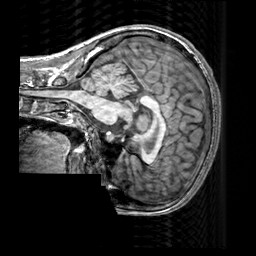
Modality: T1w
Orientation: sagittal
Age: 25
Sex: female
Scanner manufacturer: siemens
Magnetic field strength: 3 T
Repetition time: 2.3 s
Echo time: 0.00303 s